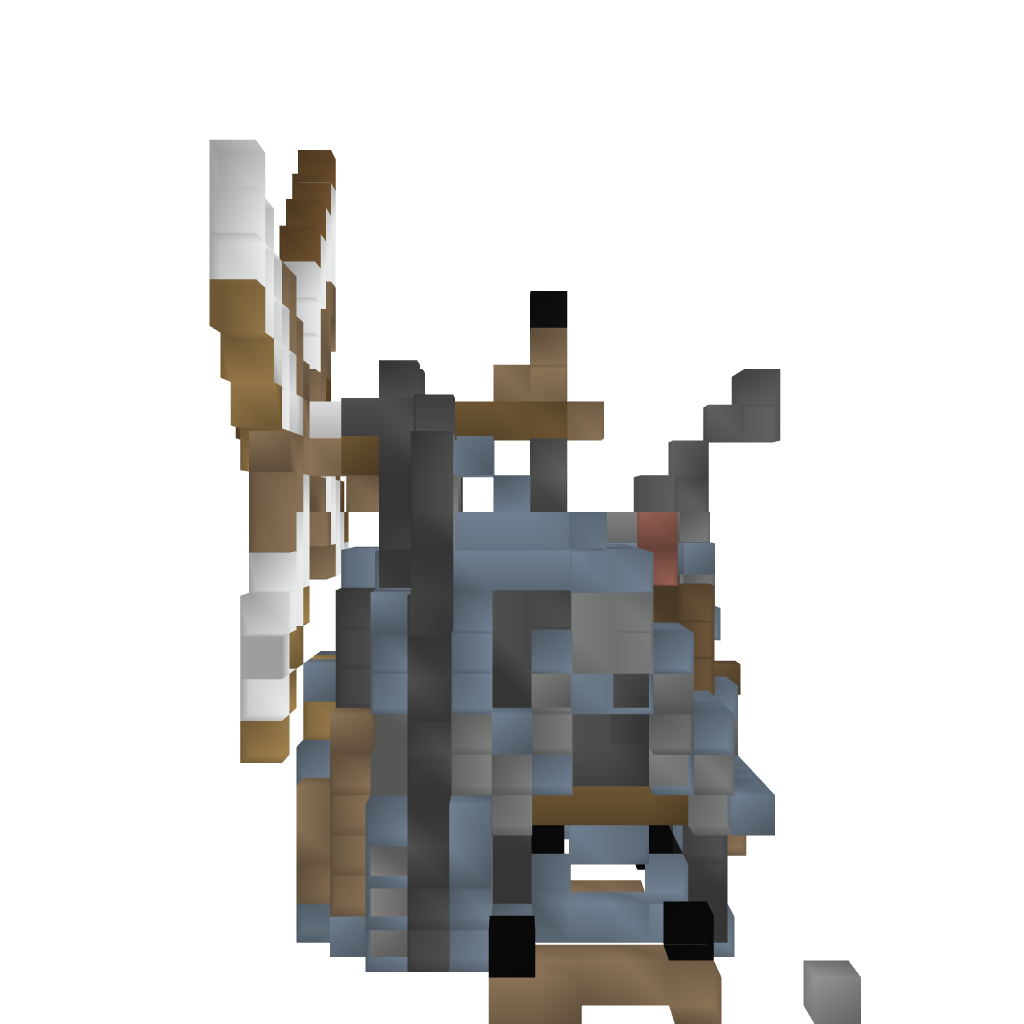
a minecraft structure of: Estate